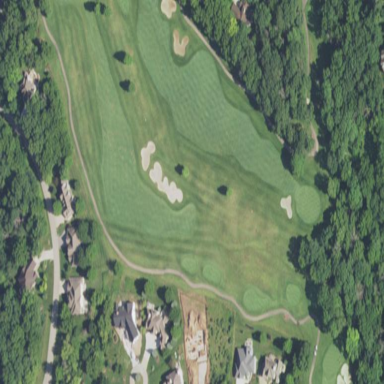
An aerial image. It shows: Scenic golf fairway.